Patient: sex M, age 79
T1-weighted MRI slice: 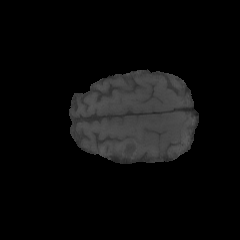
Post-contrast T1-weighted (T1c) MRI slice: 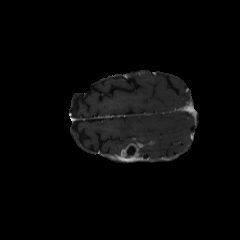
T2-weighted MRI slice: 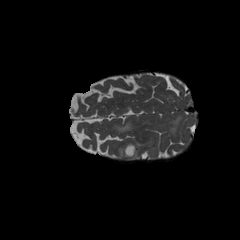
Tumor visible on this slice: yes
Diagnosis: Glioblastoma, IDH-wildtype
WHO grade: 4